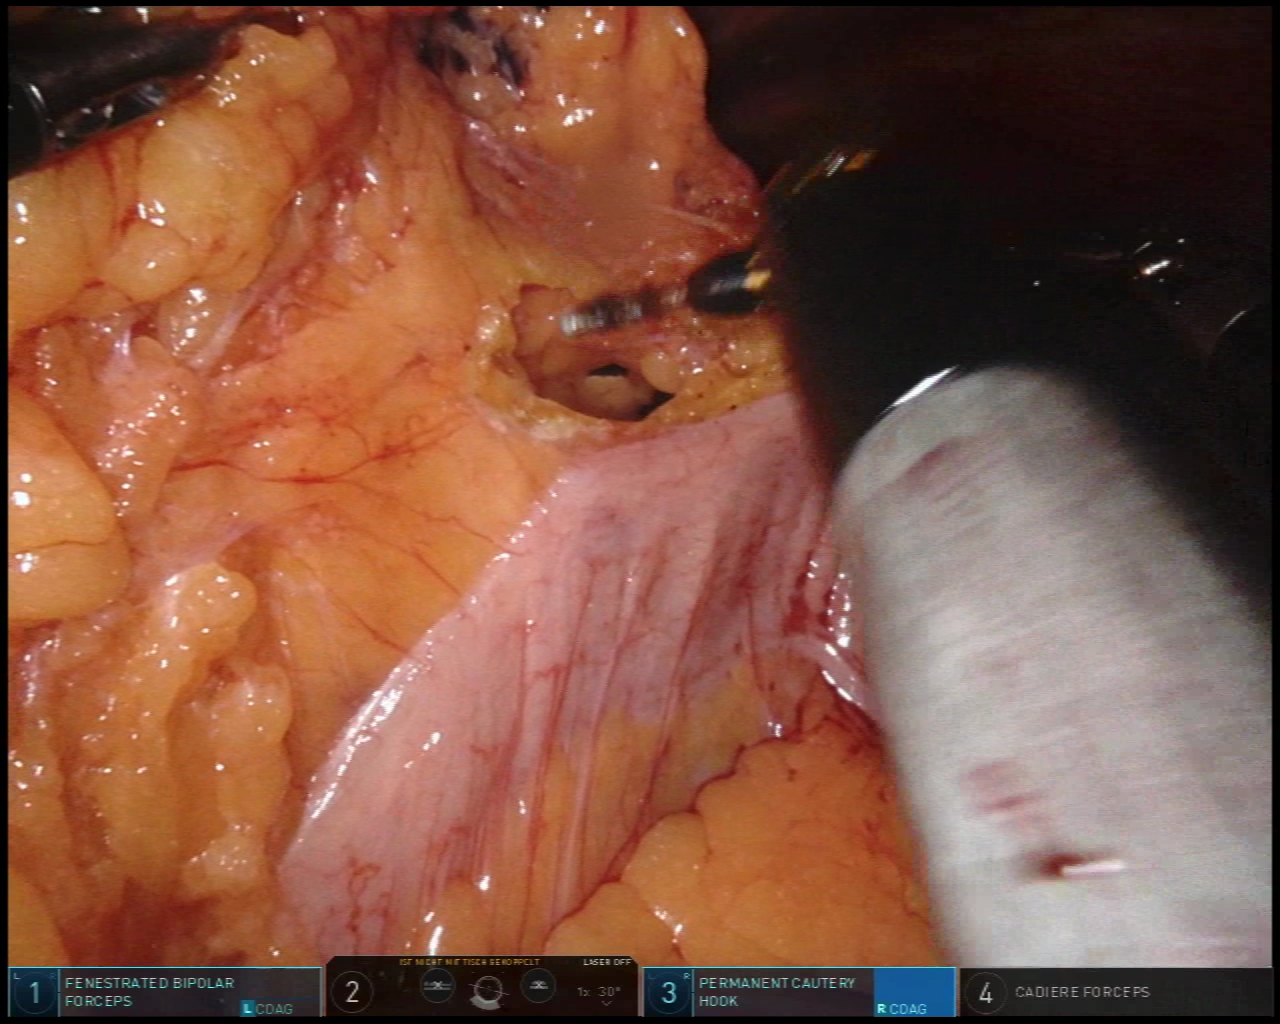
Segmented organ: colon
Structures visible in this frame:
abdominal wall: no
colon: yes
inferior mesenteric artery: no
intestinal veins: no
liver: no
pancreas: no
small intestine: no
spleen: no
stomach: no
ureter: no
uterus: no
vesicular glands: no